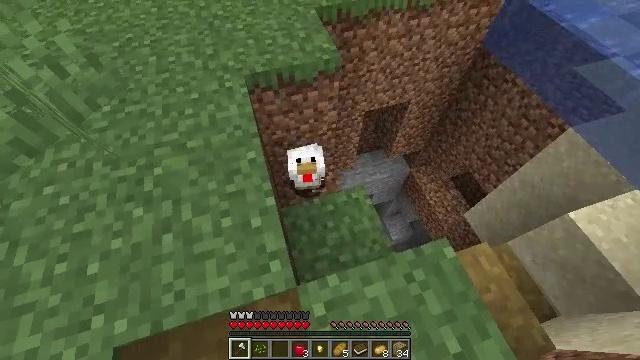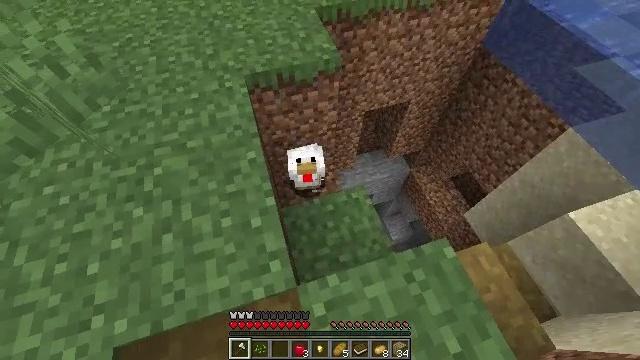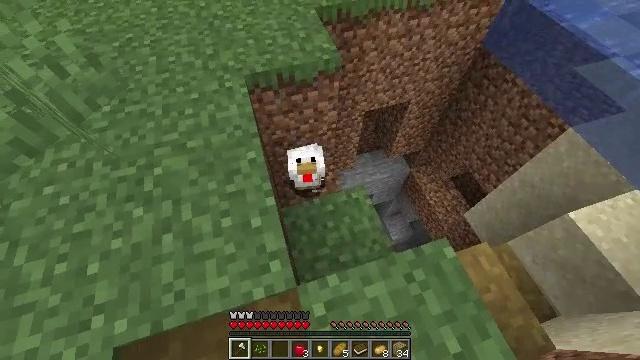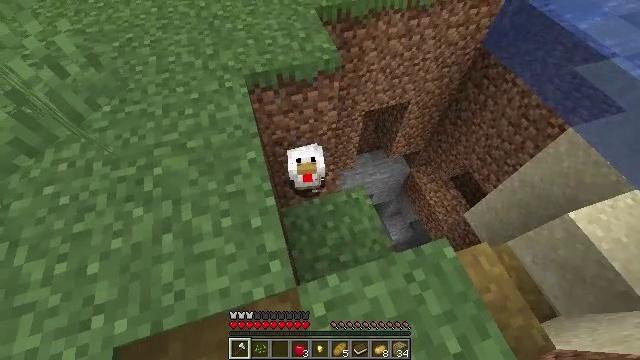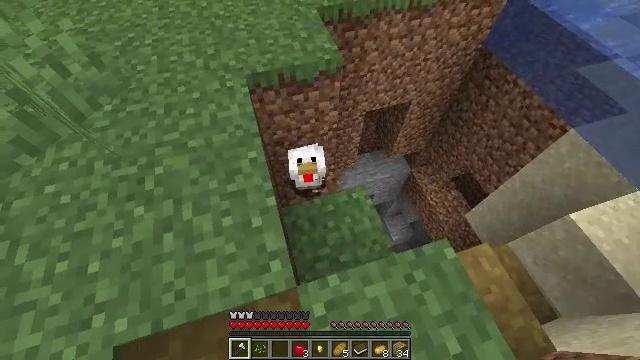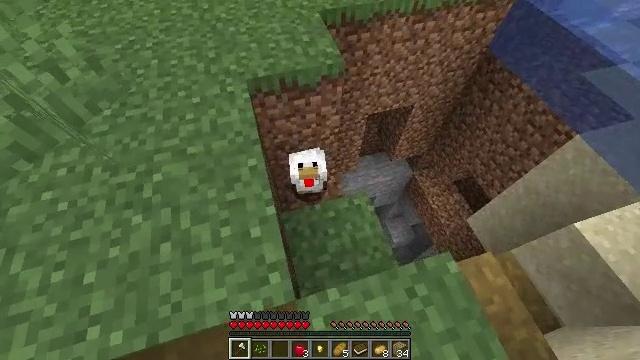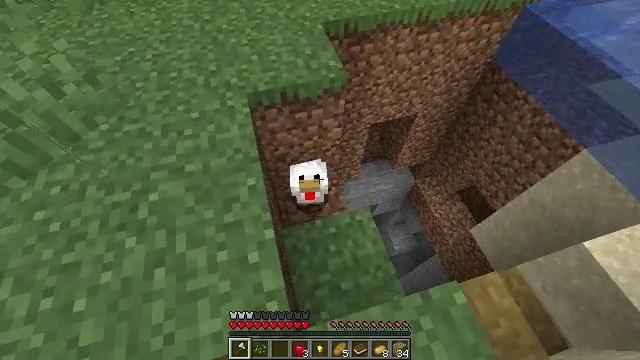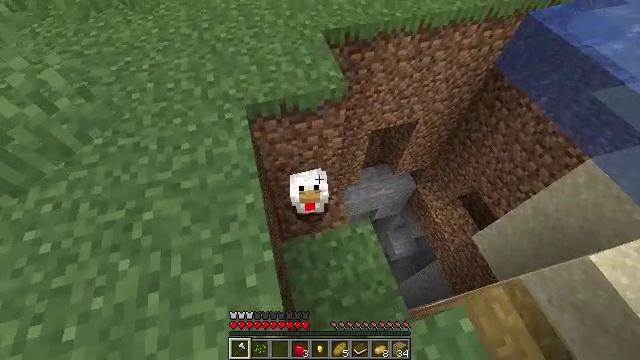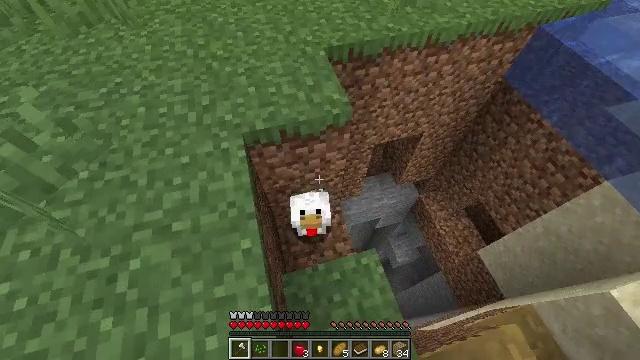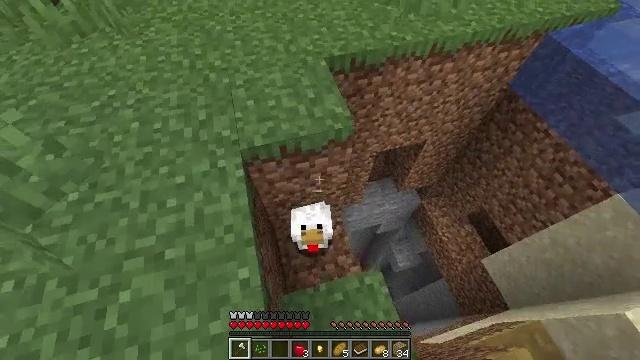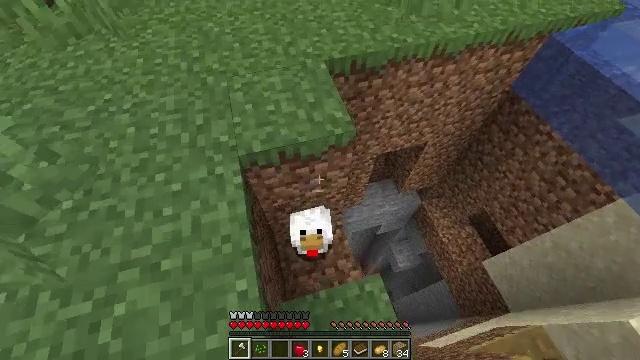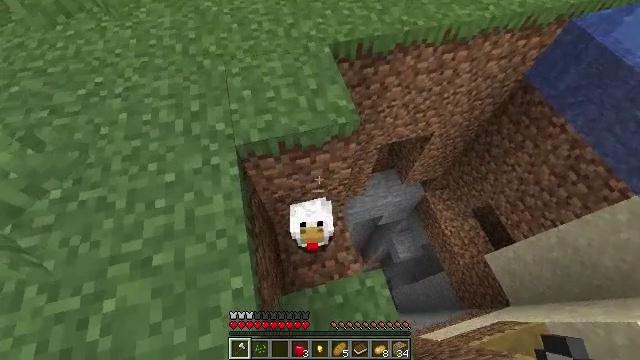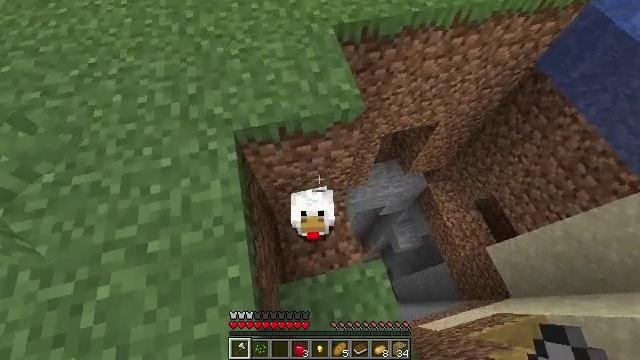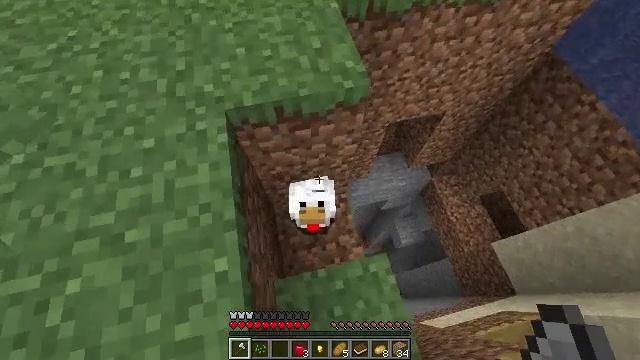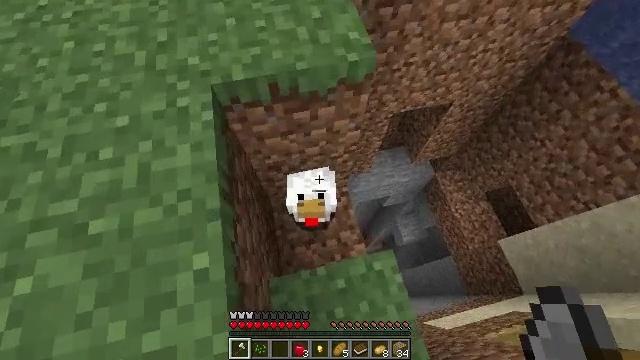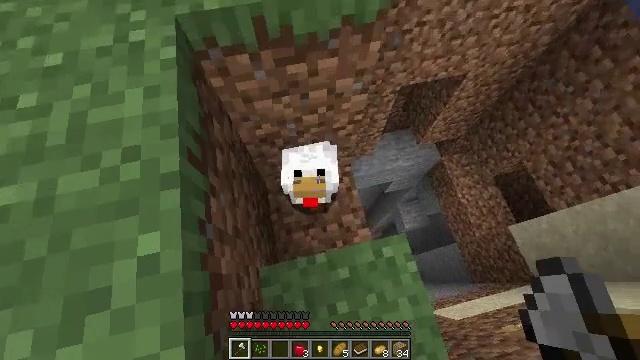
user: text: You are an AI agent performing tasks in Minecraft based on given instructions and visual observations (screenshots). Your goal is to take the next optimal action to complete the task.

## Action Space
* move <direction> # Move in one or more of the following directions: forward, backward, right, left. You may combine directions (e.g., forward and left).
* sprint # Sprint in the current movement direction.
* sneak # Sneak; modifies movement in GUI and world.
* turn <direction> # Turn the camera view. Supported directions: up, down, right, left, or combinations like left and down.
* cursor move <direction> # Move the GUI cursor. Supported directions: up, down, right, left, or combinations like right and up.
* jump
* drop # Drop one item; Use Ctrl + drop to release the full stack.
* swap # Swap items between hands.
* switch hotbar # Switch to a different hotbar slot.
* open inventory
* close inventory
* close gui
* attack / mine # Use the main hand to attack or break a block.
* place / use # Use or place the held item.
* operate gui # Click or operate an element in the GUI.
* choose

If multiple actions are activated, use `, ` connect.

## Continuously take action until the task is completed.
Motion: motion action
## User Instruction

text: Hunt a chicken.
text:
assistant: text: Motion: no_op
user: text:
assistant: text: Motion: no_op
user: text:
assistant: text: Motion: no_op
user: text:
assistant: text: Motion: no_op
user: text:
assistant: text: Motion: move forward
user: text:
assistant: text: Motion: move forward
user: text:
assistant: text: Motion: move forward
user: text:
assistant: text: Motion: move forward
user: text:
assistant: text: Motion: move forward
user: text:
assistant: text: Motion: no_op
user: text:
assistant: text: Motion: turn left and down
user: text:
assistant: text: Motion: turn down
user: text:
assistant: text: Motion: turn down
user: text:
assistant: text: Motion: no_op
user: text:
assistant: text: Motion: turn down
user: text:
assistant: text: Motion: turn down
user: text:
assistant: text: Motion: no_op
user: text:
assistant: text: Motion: no_op
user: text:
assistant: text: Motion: no_op
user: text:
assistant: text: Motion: attack / mine
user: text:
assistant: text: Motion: attack / mine
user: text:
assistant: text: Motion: attack / mine
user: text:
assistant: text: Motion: no_op
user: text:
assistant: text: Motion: no_op
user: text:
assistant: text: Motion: no_op
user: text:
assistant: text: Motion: no_op
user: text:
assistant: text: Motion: no_op
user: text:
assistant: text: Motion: turn up
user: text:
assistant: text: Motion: turn up
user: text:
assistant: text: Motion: no_op